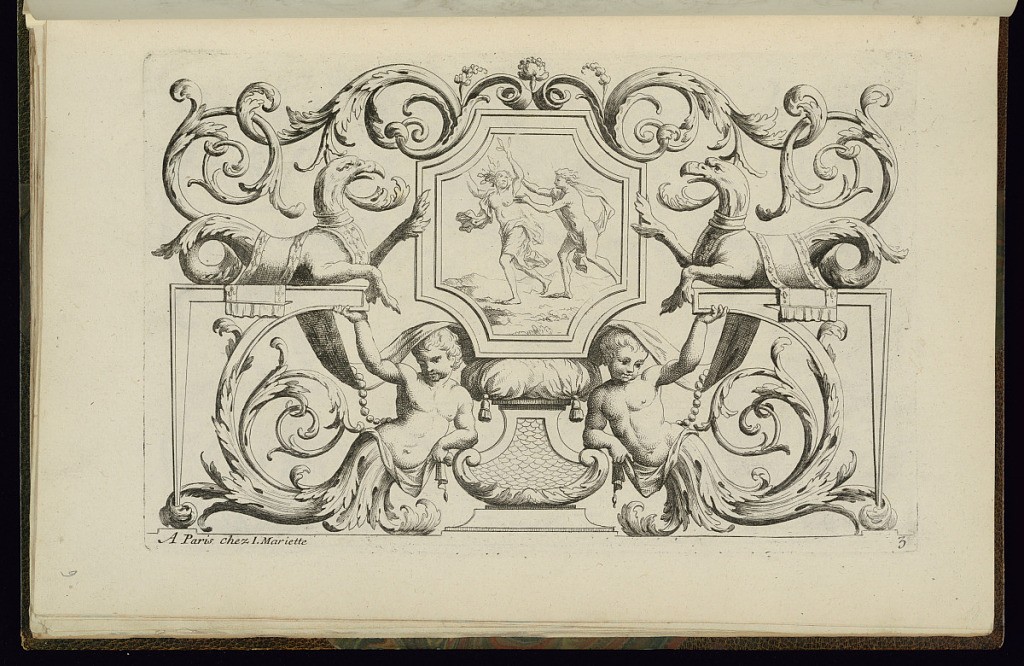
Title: Ornament Panel Design
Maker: Alexis Loir, French, 1640 - 1713
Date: ca.1660–1713
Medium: Etching on paper
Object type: Print
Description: Ornament panel design with a central cartouche with two figures in a landscape, a woman (Daphne) turning into a laurel tree and a man (the god Apollo) chasing her; a story from Greek and Roman mythology. The scene is framed by foliate scrolls, scrolling leaves (rinceaux), fleurons, griffins morphing into scrolling leaves, putti morphing into scrolling leaves, a cushion, and fish scale pattern. The plate is numbered.